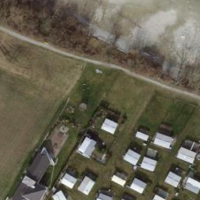
EUNIS habitat code: 53
Species observed at this site:
Cornus sanguinea